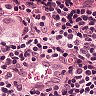
Metastatic tissue present: yes